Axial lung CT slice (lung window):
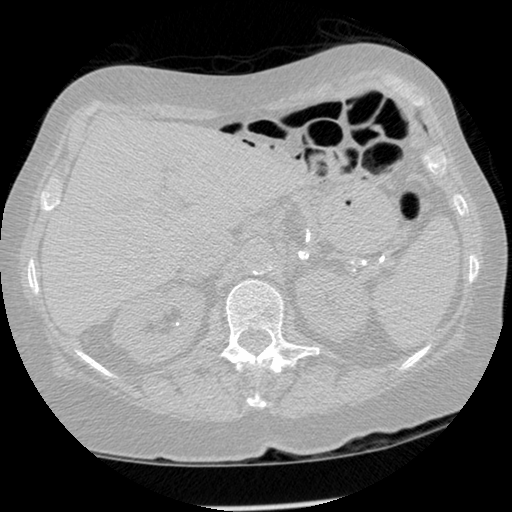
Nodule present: no